Current action and preconditions to check: trajectory_clear

Your task: For each precondition in the list above, predict whether it will hold at this action.

Consider the current scene as observed from the mobile robot's camera, and analyze the predicted future states of all dynamic agents (e.g., people, animals, vehicles, or any moving entities) within the NEXT SECOND.

IMPORTANT: Only answer "very likely" if you are absolutely certain—based on strong, clear evidence—that a dynamic agent will violate the precondition in the predicted future state. Do NOT answer "very likely" for unlikely, ambiguous, or low-probability risks.

Ask yourself for each precondition: Is there a high probability, with clear and convincing evidence, that the predicted future states of any dynamic agent will interfere with the predicted future state of the currently executing action within the NEXT SECOND, causing that precondition to fail?

Assess the risk level based on these predictions. Use "likely" or "very likely" if motions create a clear risk of interference.

Use "neutral" or "improbable" if agents are nearby but their predicted paths are clearly diverging or non-conflicting.

Failure Risk Categories: "very improbable", "improbable", "neutral", "likely", "very likely"

Answer Format: Output ONLY the probability_of_failure value from these categories: "very improbable", "improbable", "neutral", "likely", "very likely"

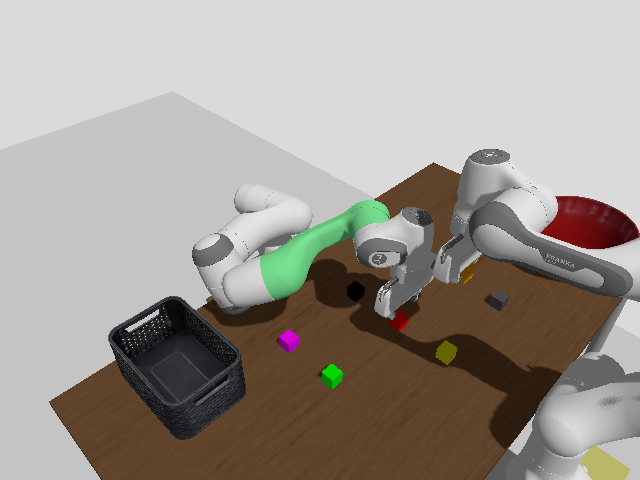

Answer: improbable